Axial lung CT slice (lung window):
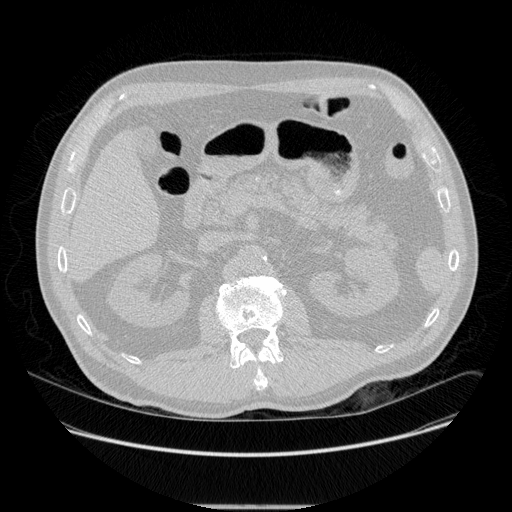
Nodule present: no